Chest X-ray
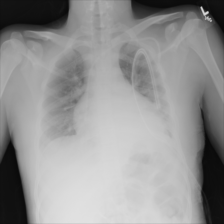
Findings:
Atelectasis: positive
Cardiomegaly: negative
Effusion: negative
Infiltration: negative
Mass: negative
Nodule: negative
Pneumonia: negative
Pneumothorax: negative
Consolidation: positive
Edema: negative
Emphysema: negative
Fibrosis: negative
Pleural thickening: negative
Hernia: negative